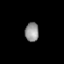
Tissue: prostate
Cell type: T cells
Senescence score: 0.7478
Nuclear area (px): 252
Mean DAPI intensity: 150.032